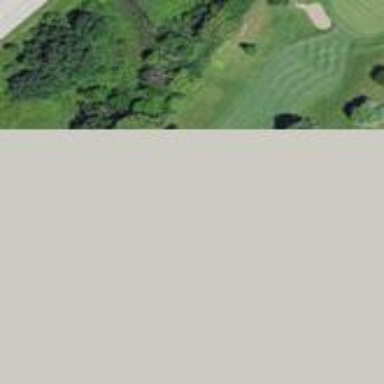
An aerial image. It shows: Golf fairway surrounded by grass.